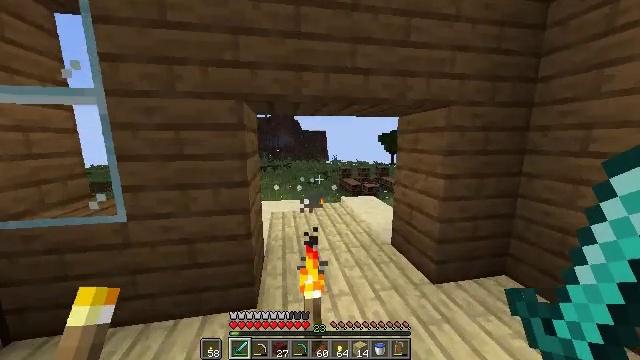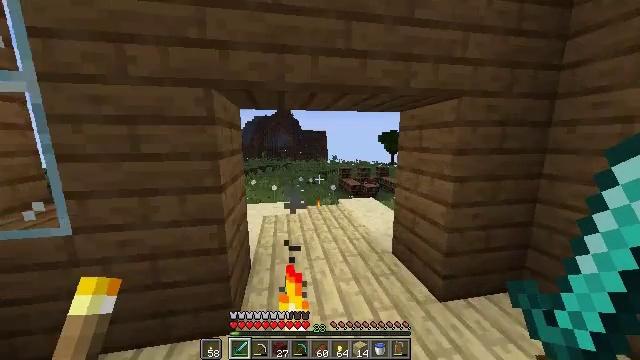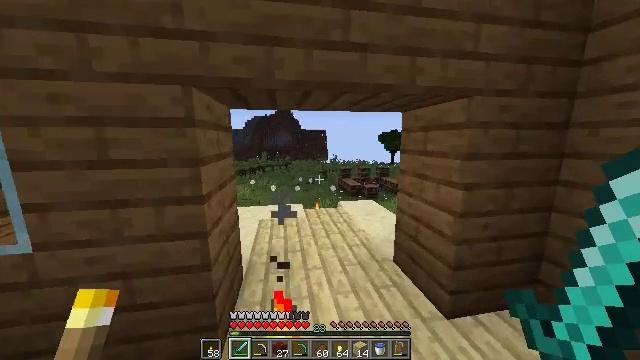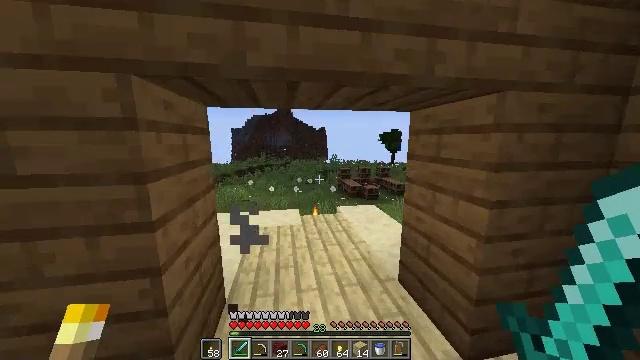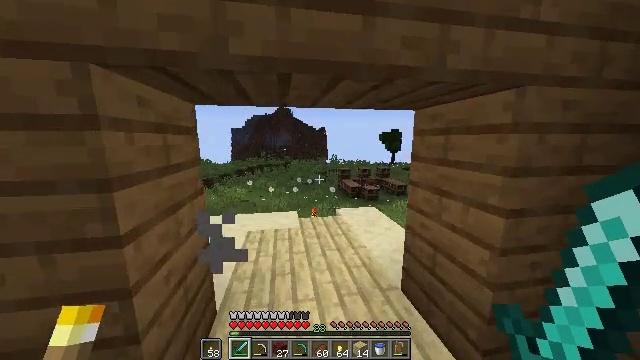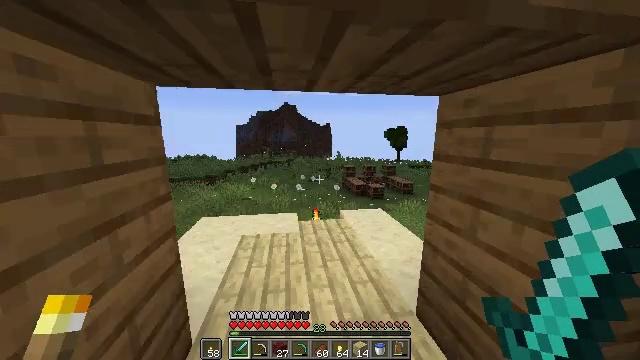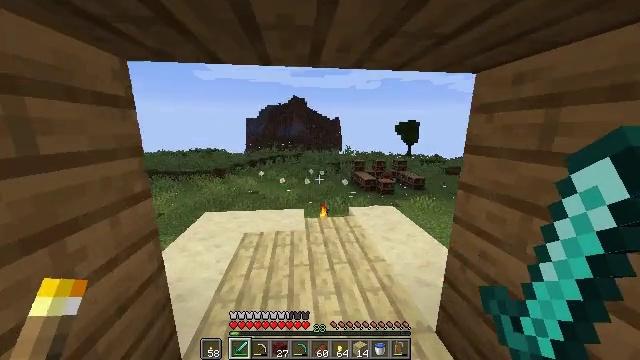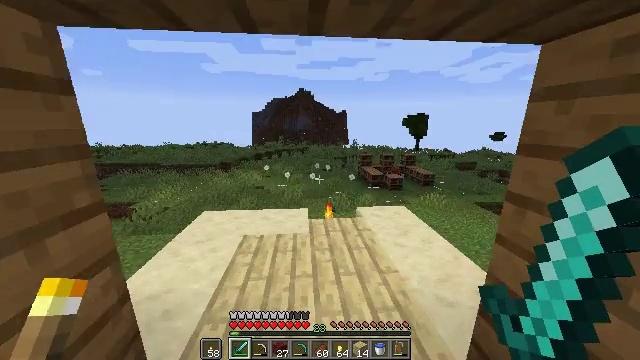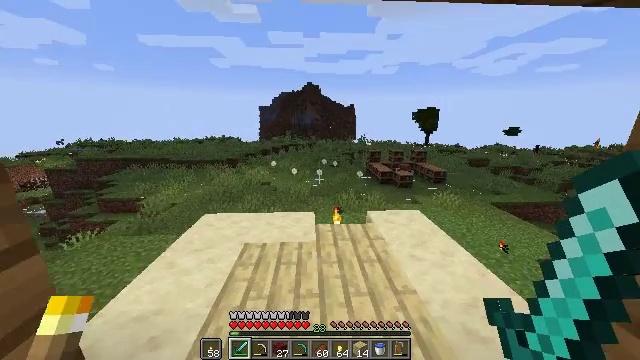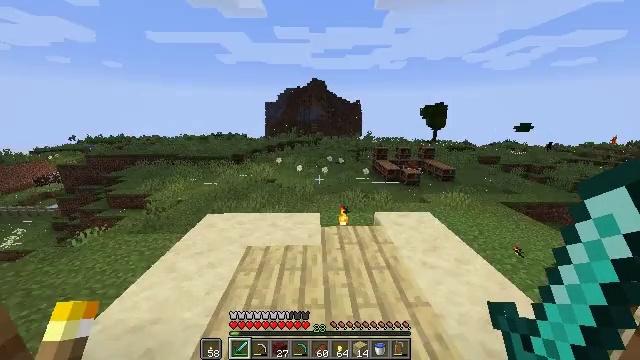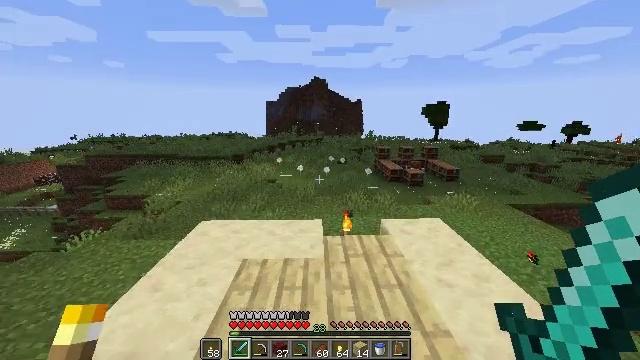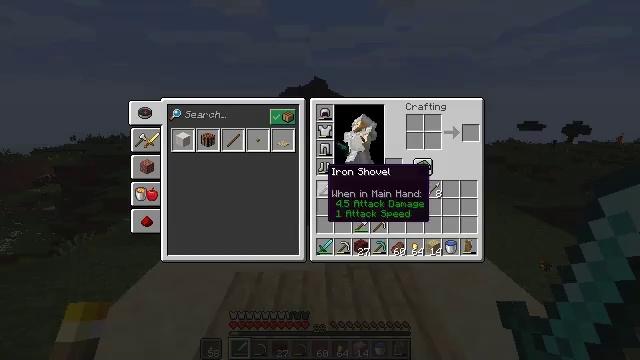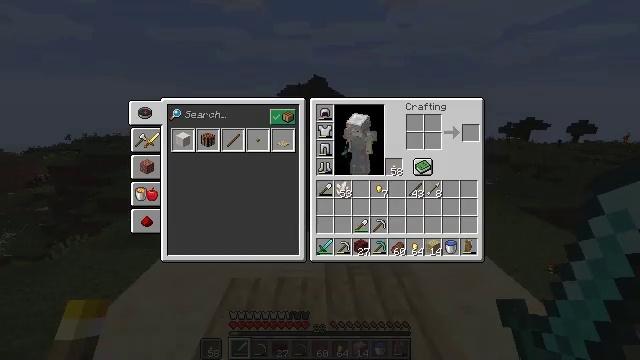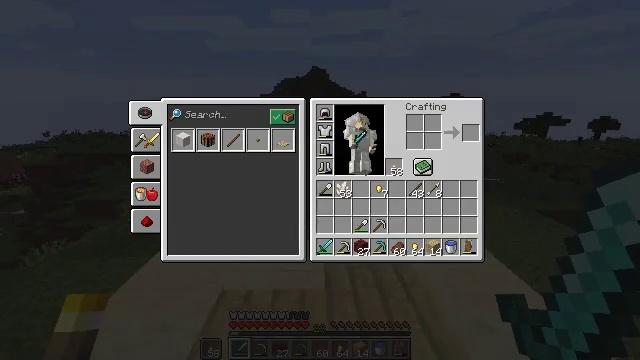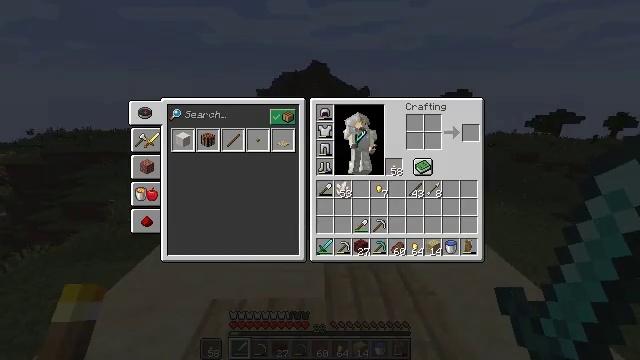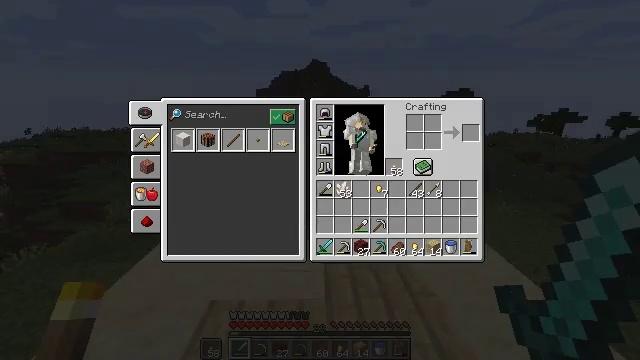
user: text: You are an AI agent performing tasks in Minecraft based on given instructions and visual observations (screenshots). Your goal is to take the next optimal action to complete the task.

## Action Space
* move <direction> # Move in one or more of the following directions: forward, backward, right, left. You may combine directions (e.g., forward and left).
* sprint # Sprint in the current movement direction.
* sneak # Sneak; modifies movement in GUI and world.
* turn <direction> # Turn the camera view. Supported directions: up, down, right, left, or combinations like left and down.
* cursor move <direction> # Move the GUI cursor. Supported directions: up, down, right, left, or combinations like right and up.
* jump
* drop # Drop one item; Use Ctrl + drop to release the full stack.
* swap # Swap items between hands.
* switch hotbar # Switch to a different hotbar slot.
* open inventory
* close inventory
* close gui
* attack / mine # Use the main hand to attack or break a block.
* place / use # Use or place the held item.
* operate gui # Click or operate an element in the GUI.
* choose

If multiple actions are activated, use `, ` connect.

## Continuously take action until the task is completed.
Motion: motion action
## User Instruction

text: Smelt gold ore into a gold ingot.
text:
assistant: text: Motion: move forward, sprint
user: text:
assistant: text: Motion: move forward, sprint
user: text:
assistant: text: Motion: move forward, sprint
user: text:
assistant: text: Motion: move forward, sprint
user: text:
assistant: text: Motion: move forward, sprint, turn left and down
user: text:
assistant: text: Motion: move forward, sprint, turn left and down
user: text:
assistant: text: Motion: move forward, sprint, turn left and down
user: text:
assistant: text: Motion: move forward, sprint, turn left and down
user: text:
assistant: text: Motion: move forward, sprint, turn left
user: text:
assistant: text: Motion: move forward, sprint
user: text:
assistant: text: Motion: move forward, open inventory
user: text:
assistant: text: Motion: turn right and up, open inventory
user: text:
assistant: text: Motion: no_op
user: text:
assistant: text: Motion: no_op
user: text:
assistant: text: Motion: no_op
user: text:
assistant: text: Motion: no_op
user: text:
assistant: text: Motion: no_op
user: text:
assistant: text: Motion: no_op
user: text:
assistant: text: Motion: no_op
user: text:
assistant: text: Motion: no_op
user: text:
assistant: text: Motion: no_op
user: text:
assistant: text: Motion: turn left and down
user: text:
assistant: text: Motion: turn left and down
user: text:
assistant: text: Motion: turn left
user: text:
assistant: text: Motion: turn left
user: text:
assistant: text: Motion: turn left and up
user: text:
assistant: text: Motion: turn left
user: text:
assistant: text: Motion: no_op
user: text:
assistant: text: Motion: move forward, sprint
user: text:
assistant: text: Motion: move forward, sprint